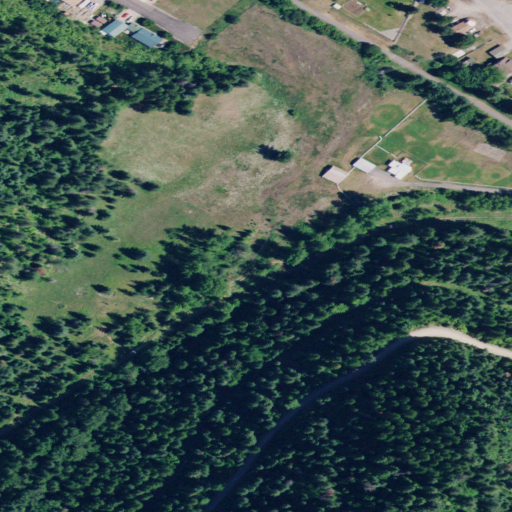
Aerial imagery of valley in Idaho named Shields Gulch containing evergreen forest, shrub, open development, low intensity development, and medium intensity development